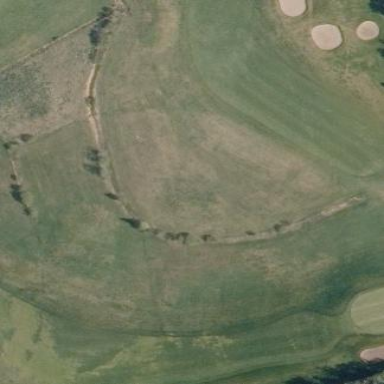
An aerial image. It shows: Golf fairway surrounded by grass.